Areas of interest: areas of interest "Park and greenspace"
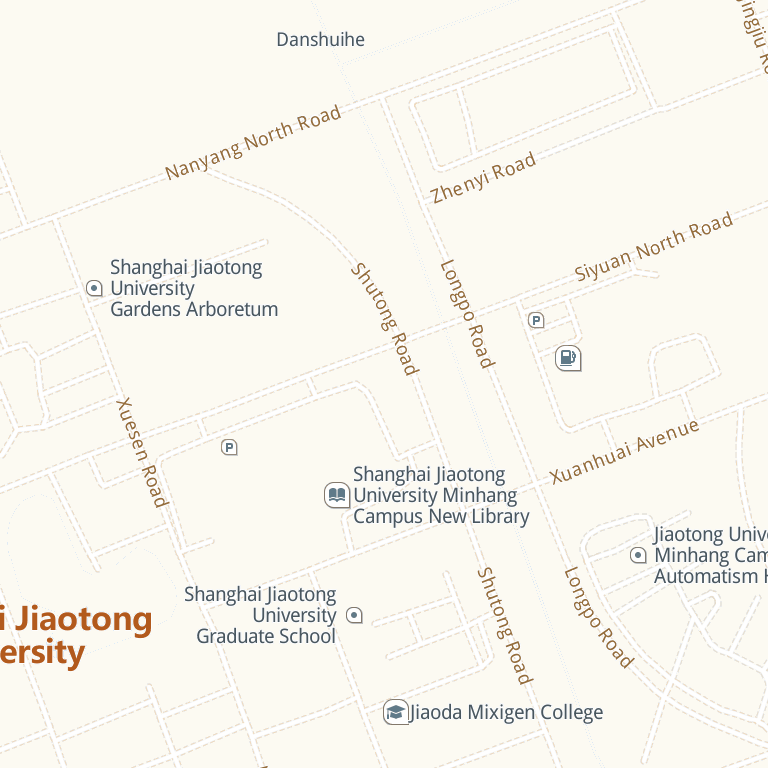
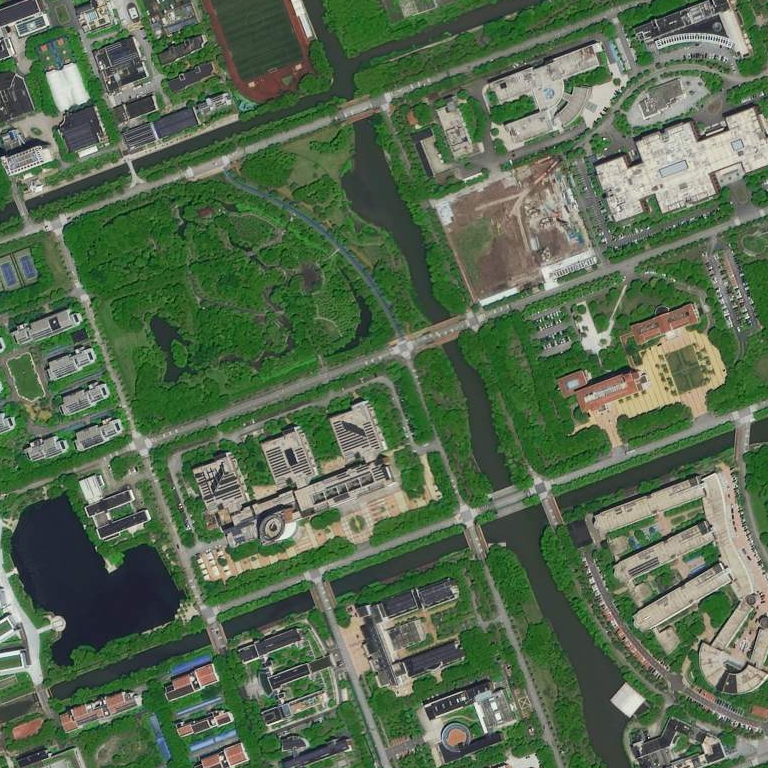